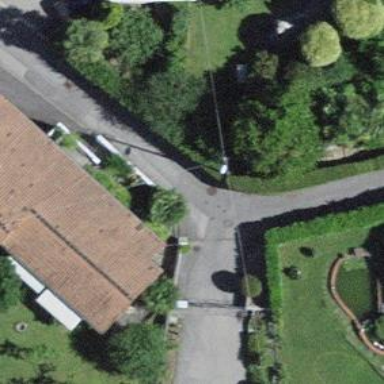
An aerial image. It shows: Gate.